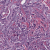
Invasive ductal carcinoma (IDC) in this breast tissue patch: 1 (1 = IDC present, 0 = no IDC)